Question: I'm trying to display a TextField and a ListField below it:

And I would like to filter (aka "live search") the number of displayed rows, while the user is typing a word into the TextField.
I've tried calling <URL> but it doesn't change anything, even if I type words while having the ListField focussed.
And by the way I wonder which TextField to take. I've used AutoCompleteField because it looks exactly as I want the field to be (white field with rounded corners), but it is probably not the best choice (because I don't need AutoCompleteField's drop down list while typing).
Here is my current code -
'''
private ListField presetListField = new ListField();
private MyList presetList = new MyList(presetListField);
private MyScreen() {
int size;
getMainManager().setBackground(_bgOff);
setTitle("Favorites");
BasicFilteredList filterList = new BasicFilteredList();
String[] days = {"Monday", "Tuesday", "Wednesday",
"Thursday", "Friday", "Saturday", "Sunday"};
int uniqueID = 0;
filterList.addDataSet(uniqueID, days, "days",
BasicFilteredList.COMPARISON_IGNORE_CASE);
// XXX probably a bad choice here?
AutoCompleteField autoCompleteField =
new AutoCompleteField(filterList);
add(autoCompleteField);
presetListField.setEmptyString("* No Favorites *", DrawStyle.HCENTER);
add(presetListField);
presetList.insert("Monday");
presetList.insert("Tuesday");
presetList.insert("Wednesday");
for (int i = 0; i < 16; i++) {
presetList.insert("Favorite #" + (1 + i));
}
}
'''
'''
public class MyList implements ListFieldCallback {
private Vector _preset = new Vector();
private ListField _list;
public MyList(ListField list) {
_list = list;
_list.setCallback(this);
_list.setRowHeight(-2);
// XXX does not seem to have any effect
_list.setSearchable(true);
}
public void insert(String str) {
insert(str, _preset.size());
}
public void insert(String str, int index) {
_preset.insertElementAt(str, index);
_list.insert(index);
}
public void delete(int index) {
_preset.removeElementAt(index);
_list.delete(index);
}
public void drawListRow(ListField listField,
Graphics g, int index, int y, int width) {
Font f = g.getFont();
Font b = f.derive(Font.BOLD, f.getHeight() * 2);
Font i = f.derive(Font.ITALIC, f.getHeight());
g.setColor(Color.WHITE);
g.drawText((String)_preset.elementAt(index), Display.getWidth()/3, y);
g.setFont(i);
g.setColor(Color.GRAY);
g.drawText("Click to get frequency",
Display.getWidth()/3, y + g.getFont().getHeight());
g.setFont(b);
g.setColor(Color.YELLOW);
g.drawText(String.valueOf(100f + index/10f), 0, y);
}
public Object get(ListField list, int index) {
return _preset.elementAt(index);
}
public int indexOfList(ListField list, String prefix, int start) {
return _preset.indexOf(prefix, start);
}
public int getPreferredWidth(ListField list) {
return Display.getWidth();
}
}
'''
Thank you!
Alex
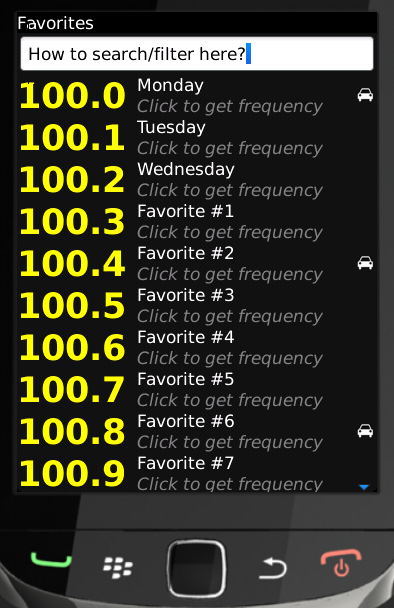
Answer: Have you checked the <URL> ?